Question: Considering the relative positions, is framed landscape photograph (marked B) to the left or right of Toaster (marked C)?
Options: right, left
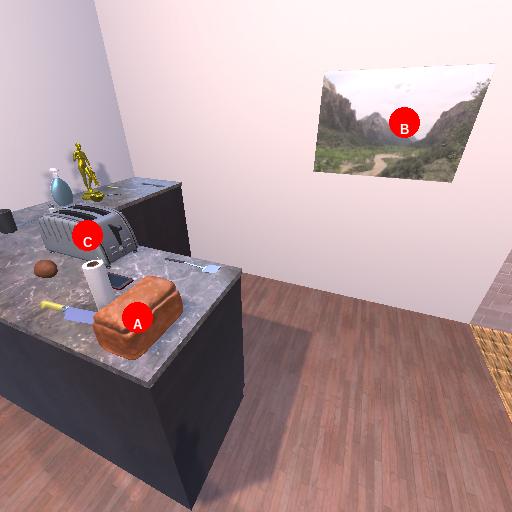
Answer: right